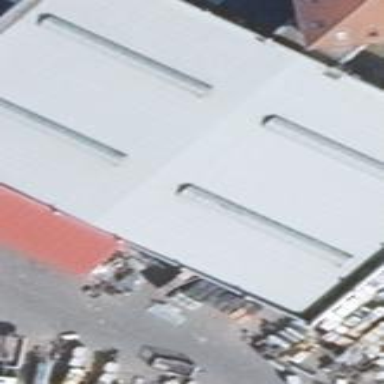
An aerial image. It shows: Industrial building with hipped roof.